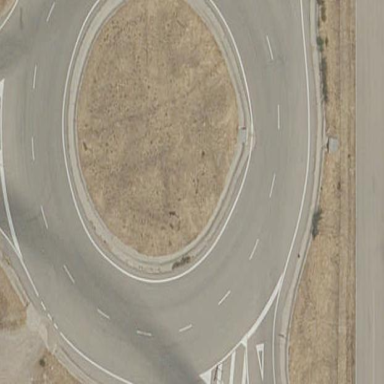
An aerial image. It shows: Service road that forms roundabout.